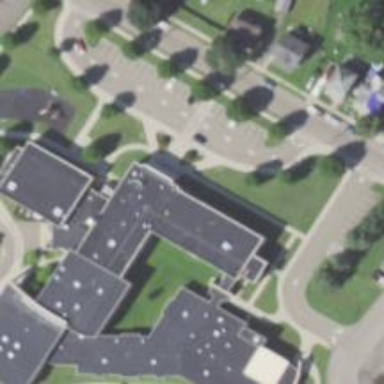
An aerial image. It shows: Elementary school.